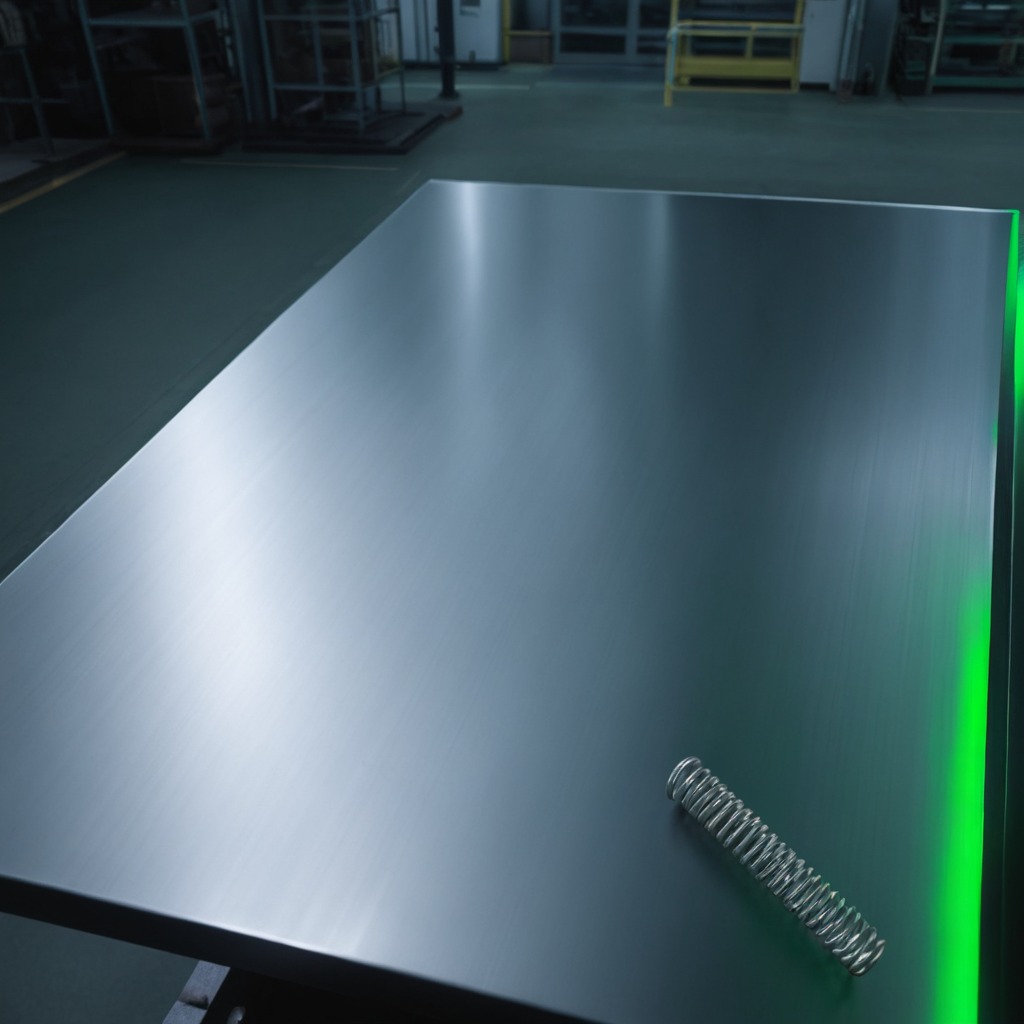
A coiled metal spring lies on a metal table in a machine shop under fluorescent lights.